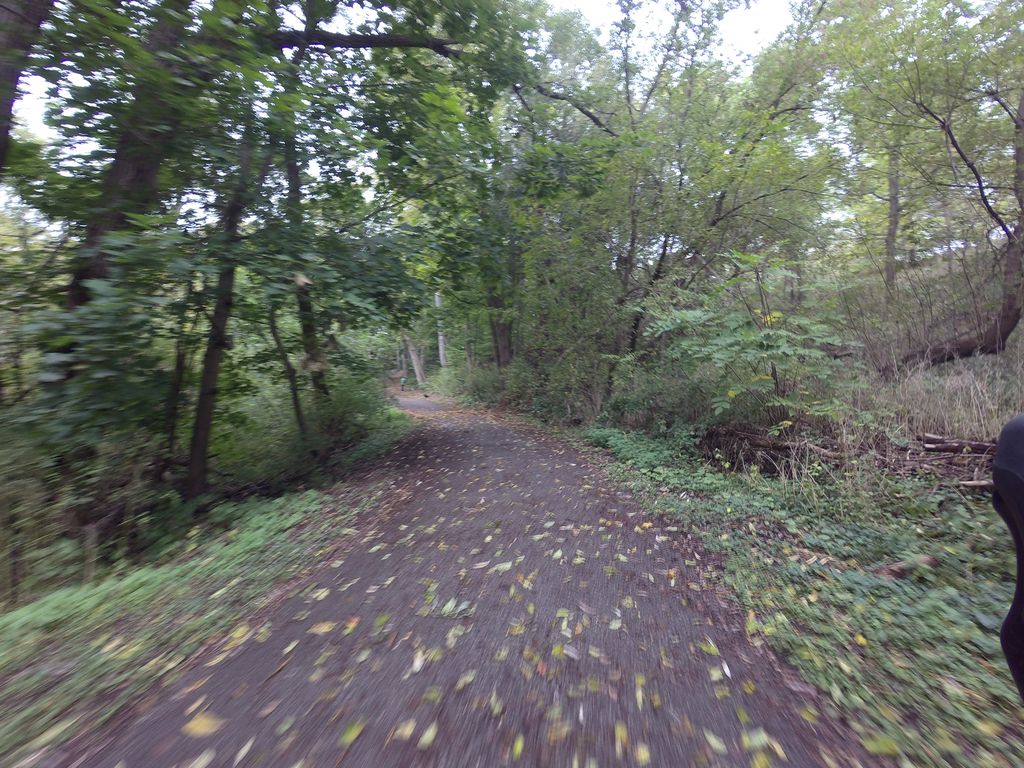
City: toronto